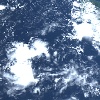
Label: cloud